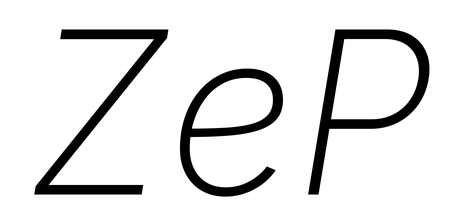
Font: Inter-Italic_ExtraLight_Italic